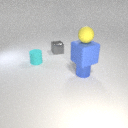
small cyan rubber cylinder in front of small gray metal cube